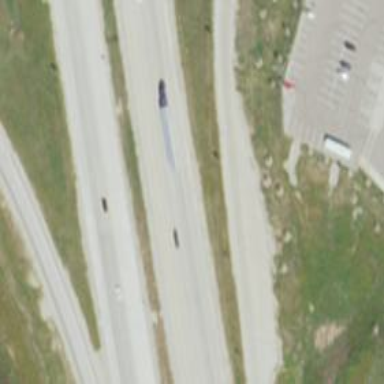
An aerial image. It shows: Asphalt motorway link.